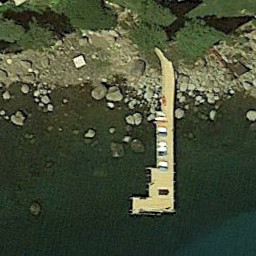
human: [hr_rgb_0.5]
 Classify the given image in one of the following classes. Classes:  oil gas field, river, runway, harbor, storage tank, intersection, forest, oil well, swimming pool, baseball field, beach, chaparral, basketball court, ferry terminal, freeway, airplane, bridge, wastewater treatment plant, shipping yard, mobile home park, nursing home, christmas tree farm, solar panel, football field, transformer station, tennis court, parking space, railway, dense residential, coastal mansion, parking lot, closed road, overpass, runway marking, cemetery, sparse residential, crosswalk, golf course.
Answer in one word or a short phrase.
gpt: ferry terminal